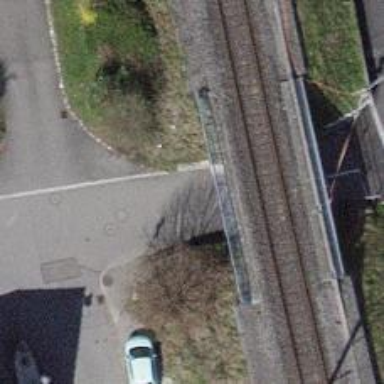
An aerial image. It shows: Cycleway running through tunnel with asphalt surface.